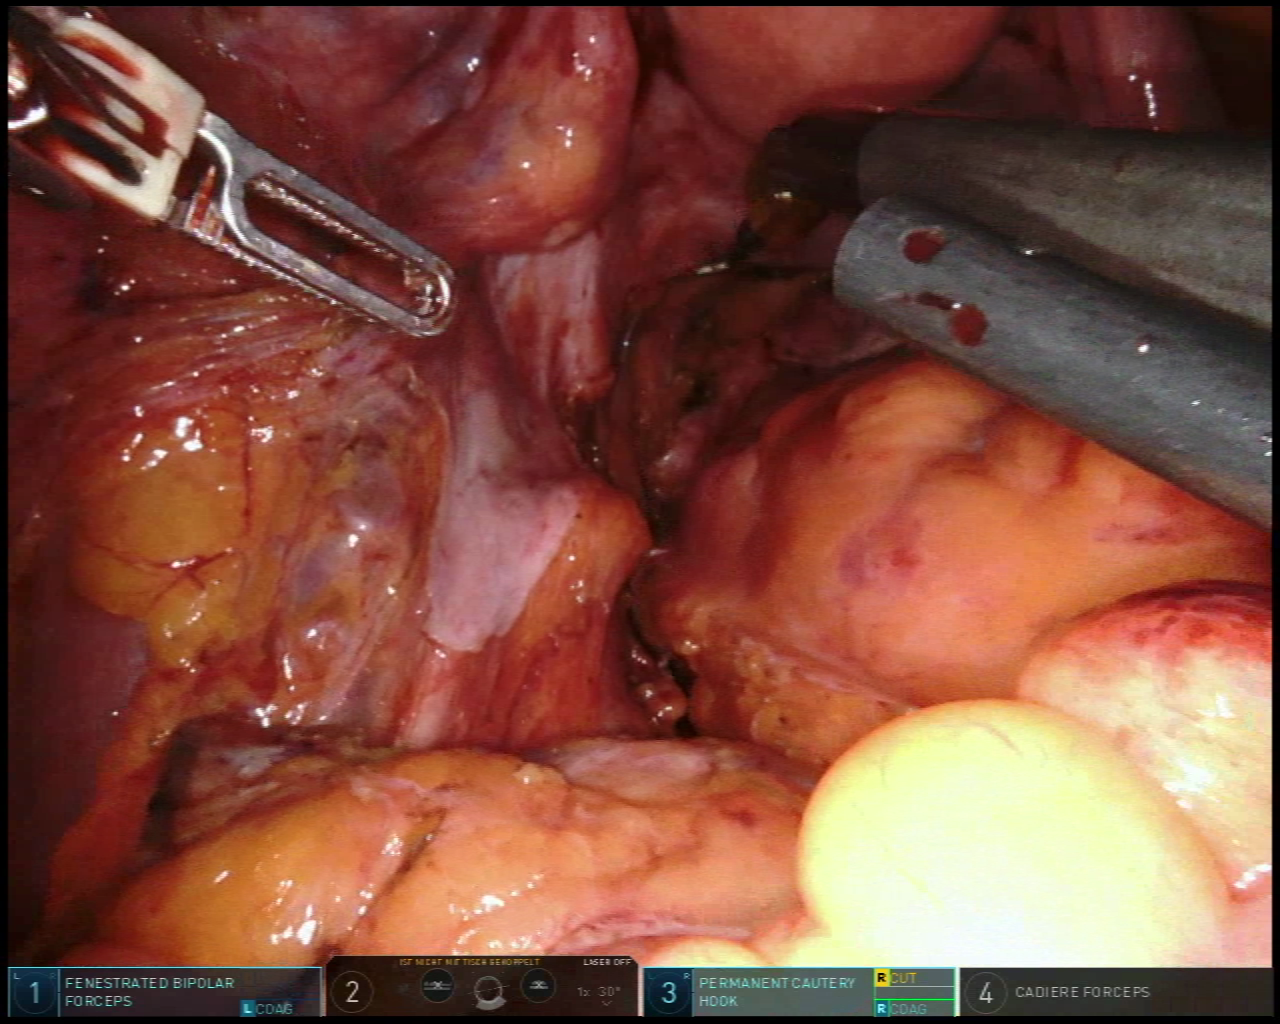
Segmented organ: ureter
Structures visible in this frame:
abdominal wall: yes
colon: no
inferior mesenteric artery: no
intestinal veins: no
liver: no
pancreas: no
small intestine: no
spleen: no
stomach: no
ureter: yes
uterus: yes
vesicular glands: no